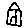
Label: house